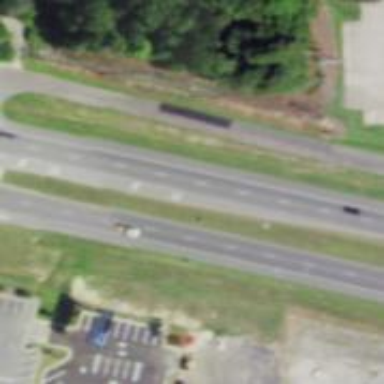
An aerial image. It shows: Primary highway with asphalt surface. It is dual carriageway.